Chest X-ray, PA view. Patient: 72 years old, sex M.
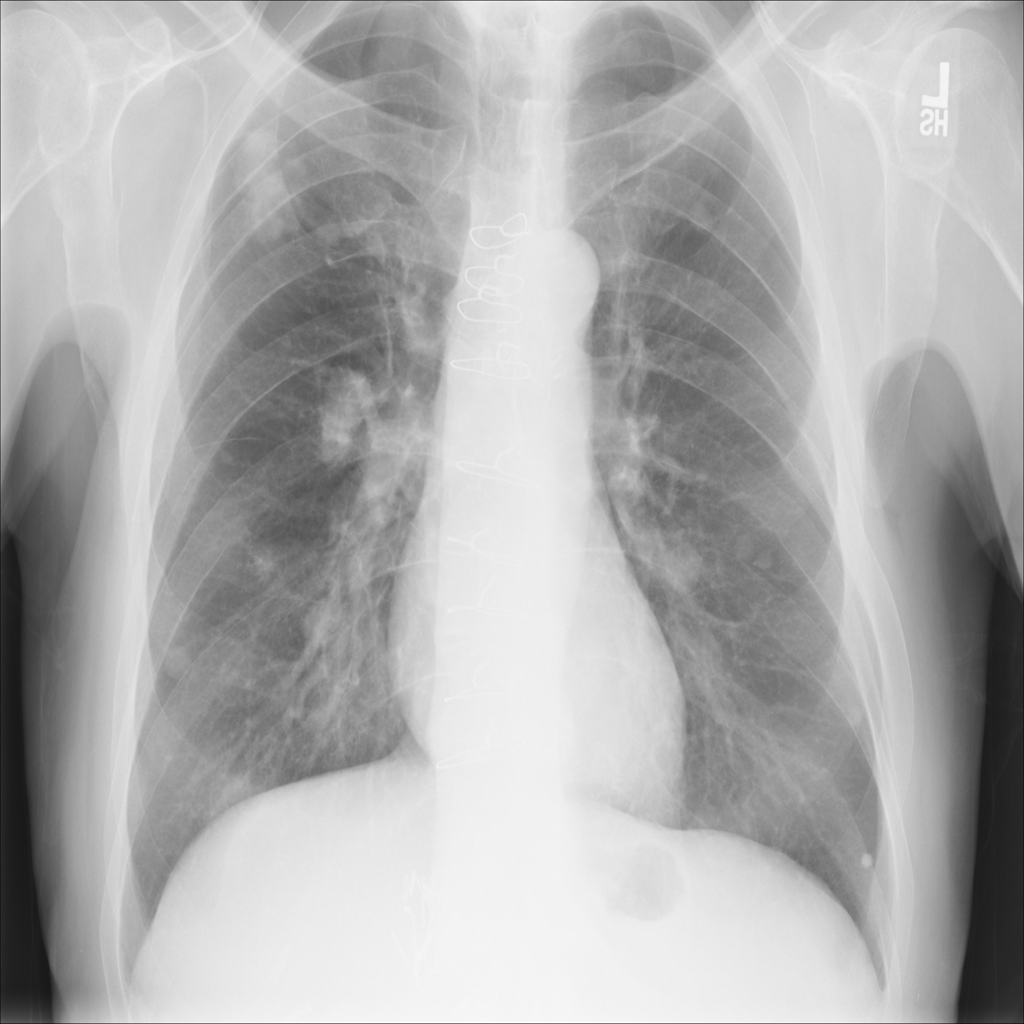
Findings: Infiltration, Nodule